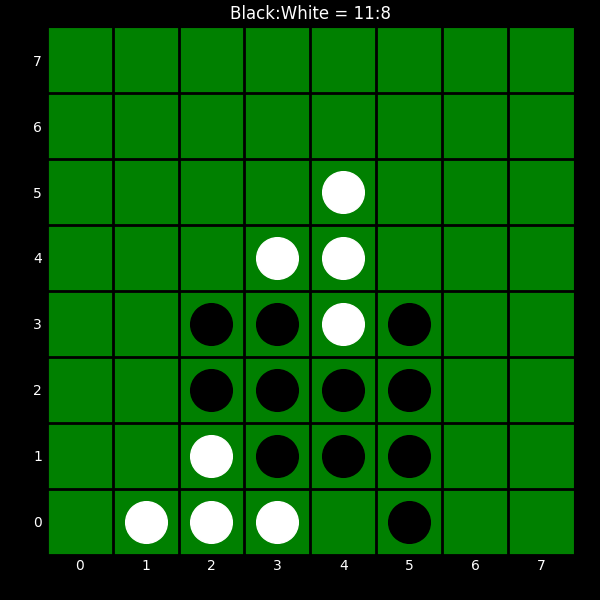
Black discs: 11
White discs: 8